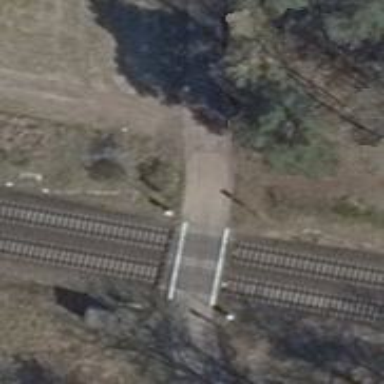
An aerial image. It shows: Railway level crossing.